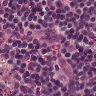
Metastatic tissue present: no